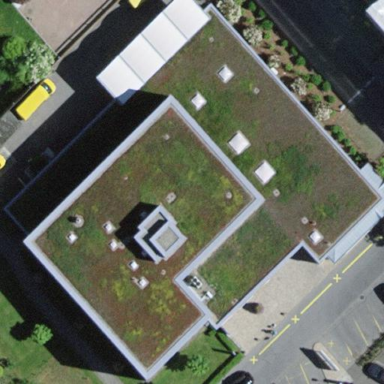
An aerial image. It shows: Government office building.